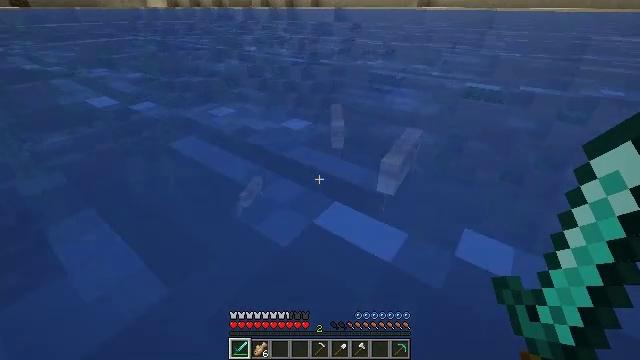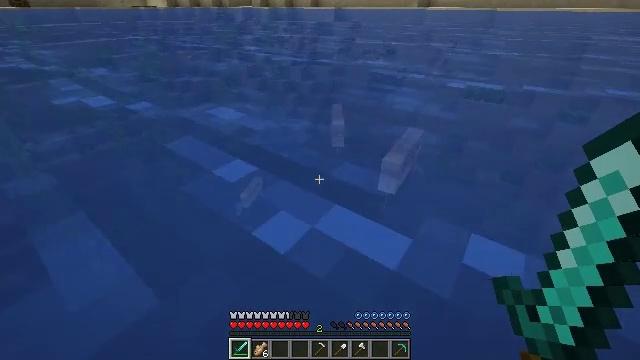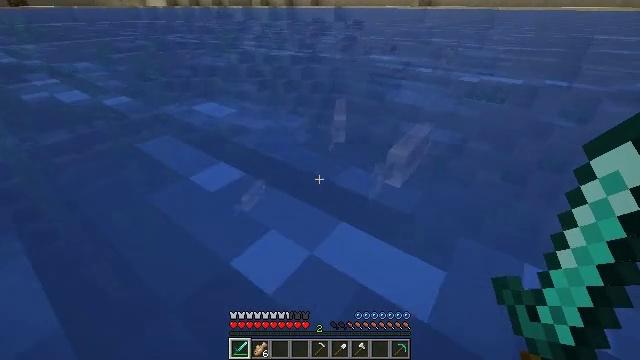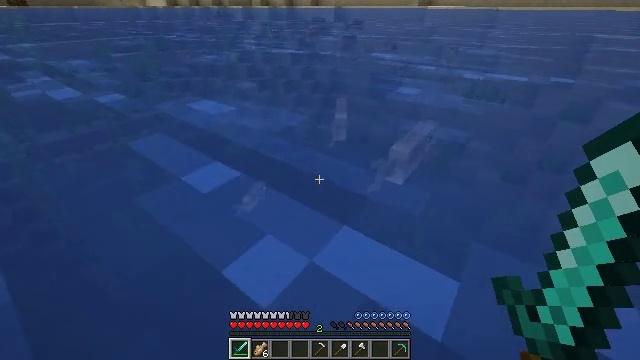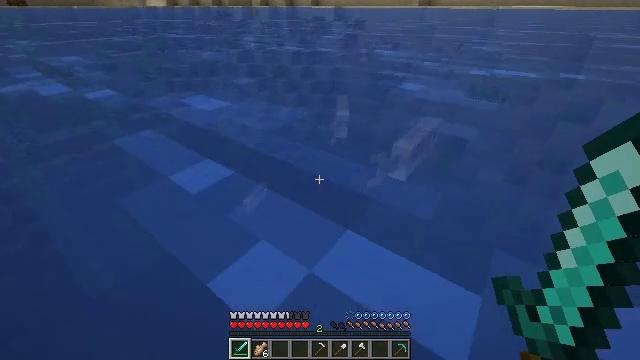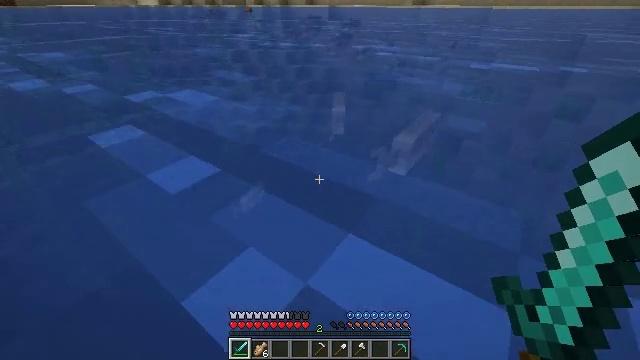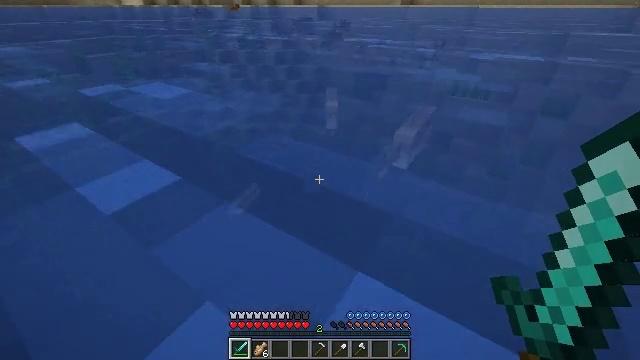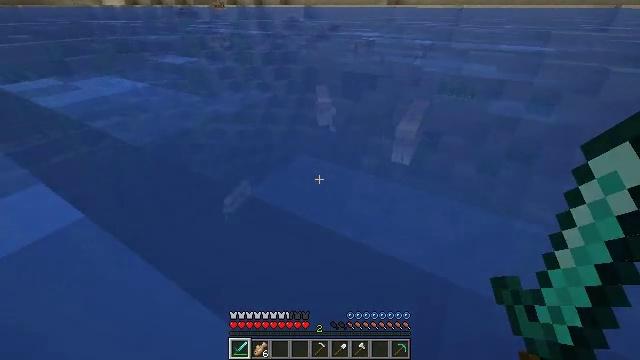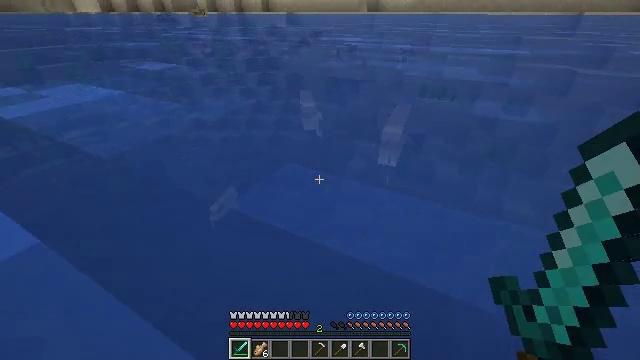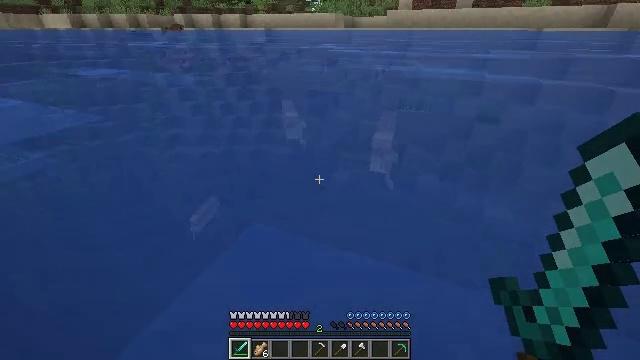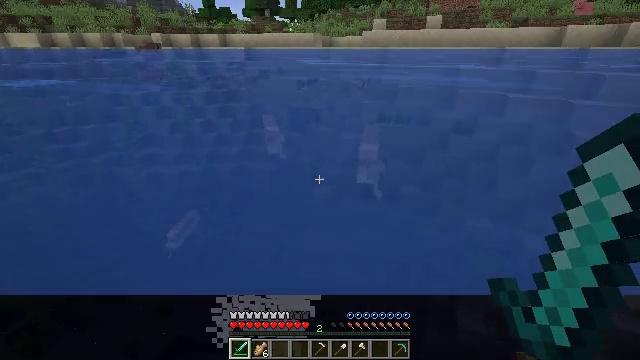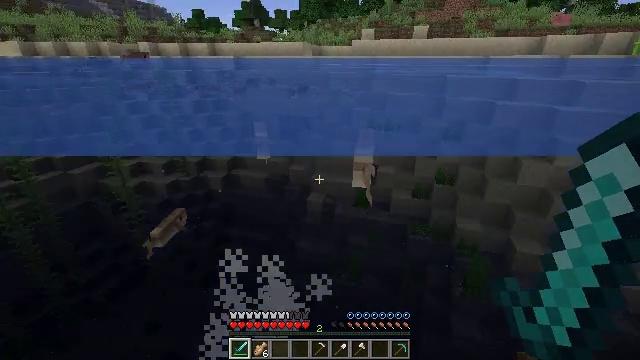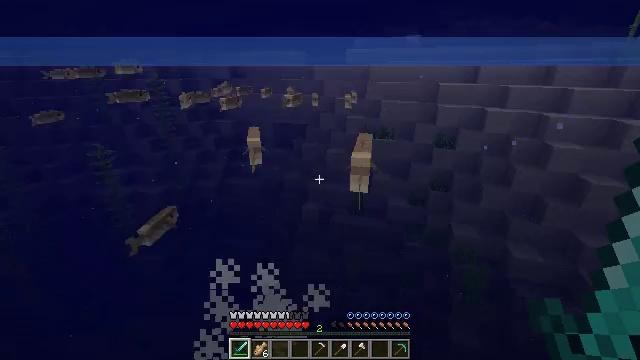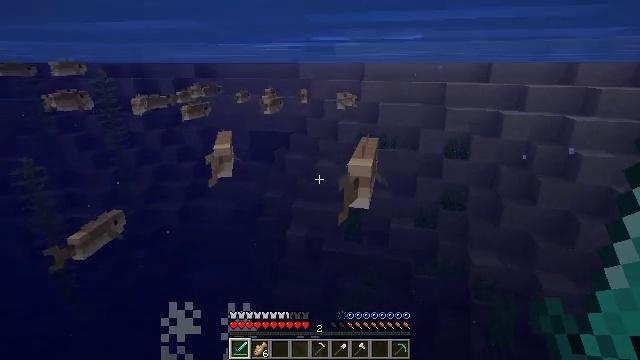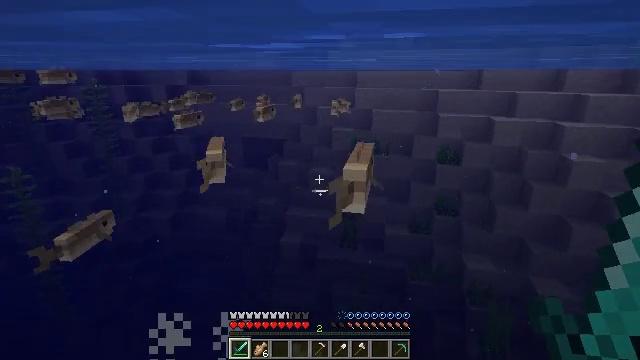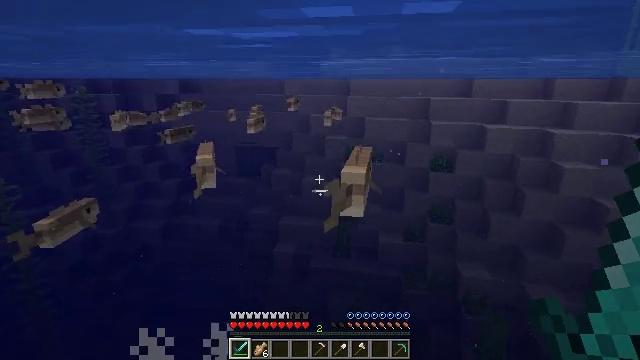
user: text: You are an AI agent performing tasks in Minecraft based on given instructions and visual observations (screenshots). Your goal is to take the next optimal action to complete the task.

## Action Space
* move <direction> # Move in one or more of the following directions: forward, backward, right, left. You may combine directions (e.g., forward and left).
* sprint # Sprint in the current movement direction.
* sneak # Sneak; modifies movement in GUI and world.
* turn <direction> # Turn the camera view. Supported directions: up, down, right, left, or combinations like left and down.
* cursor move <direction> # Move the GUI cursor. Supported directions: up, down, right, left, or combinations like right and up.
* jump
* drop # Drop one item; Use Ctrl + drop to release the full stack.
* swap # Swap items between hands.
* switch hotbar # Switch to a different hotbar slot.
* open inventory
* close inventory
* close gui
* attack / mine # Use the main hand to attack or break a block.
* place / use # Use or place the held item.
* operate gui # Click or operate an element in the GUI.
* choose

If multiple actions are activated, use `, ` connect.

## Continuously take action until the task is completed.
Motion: motion action
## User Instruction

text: Hunt a cod.
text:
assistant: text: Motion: no_op
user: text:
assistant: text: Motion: no_op
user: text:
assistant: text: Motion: no_op
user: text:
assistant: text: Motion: no_op
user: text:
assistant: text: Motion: move forward, turn right
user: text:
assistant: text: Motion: move forward, turn right
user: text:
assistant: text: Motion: move forward, turn right
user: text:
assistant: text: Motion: move forward, turn right and up
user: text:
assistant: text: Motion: move forward, turn right and up
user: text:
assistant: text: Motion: move forward, turn right and up
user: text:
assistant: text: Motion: move forward, turn right and up
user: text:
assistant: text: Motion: move forward, turn right and up
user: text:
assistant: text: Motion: move forward, turn right and up
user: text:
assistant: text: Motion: move forward, turn right and up
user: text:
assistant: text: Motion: move forward, turn right and up
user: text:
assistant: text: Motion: move forward, turn right and up
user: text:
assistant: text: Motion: move forward
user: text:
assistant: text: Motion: move forward
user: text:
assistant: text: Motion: move forward, turn right
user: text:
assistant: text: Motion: move forward, turn right
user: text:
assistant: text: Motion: move forward, turn right
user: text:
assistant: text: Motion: move forward, turn right, attack / mine
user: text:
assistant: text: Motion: move forward, attack / mine
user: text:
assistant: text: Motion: move forward, attack / mine
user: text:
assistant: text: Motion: move forward, turn right
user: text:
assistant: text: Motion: move forward, turn right and up
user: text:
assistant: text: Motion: move forward, turn right and up
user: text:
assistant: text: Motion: move forward, turn up
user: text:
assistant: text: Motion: move forward
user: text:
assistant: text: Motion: move forward, turn up